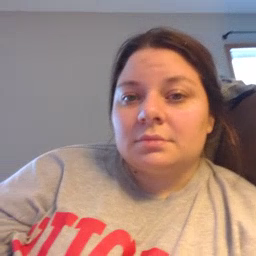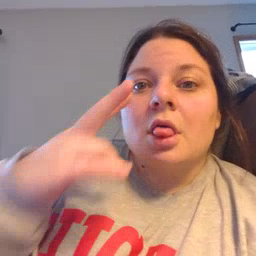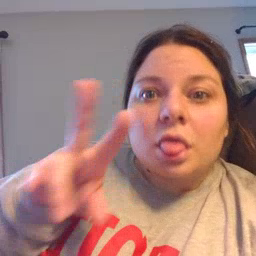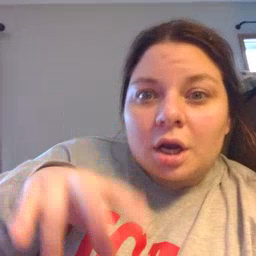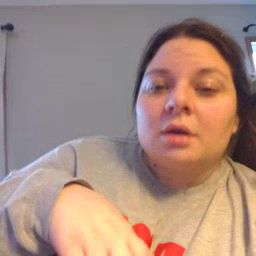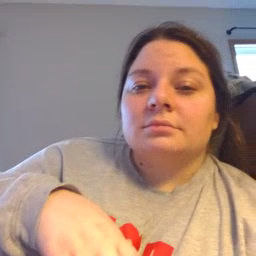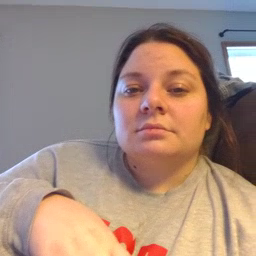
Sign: look